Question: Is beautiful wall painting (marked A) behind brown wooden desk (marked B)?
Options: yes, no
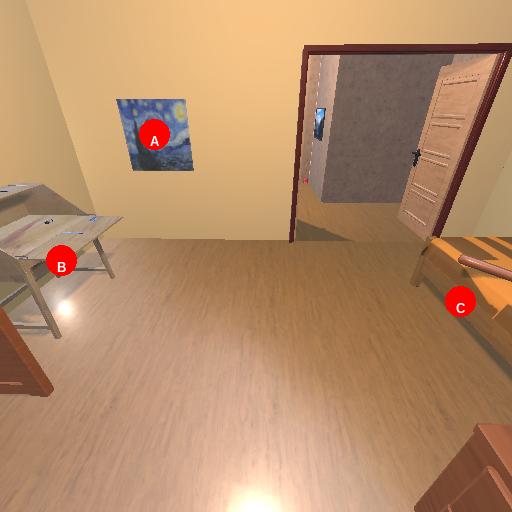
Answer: yes